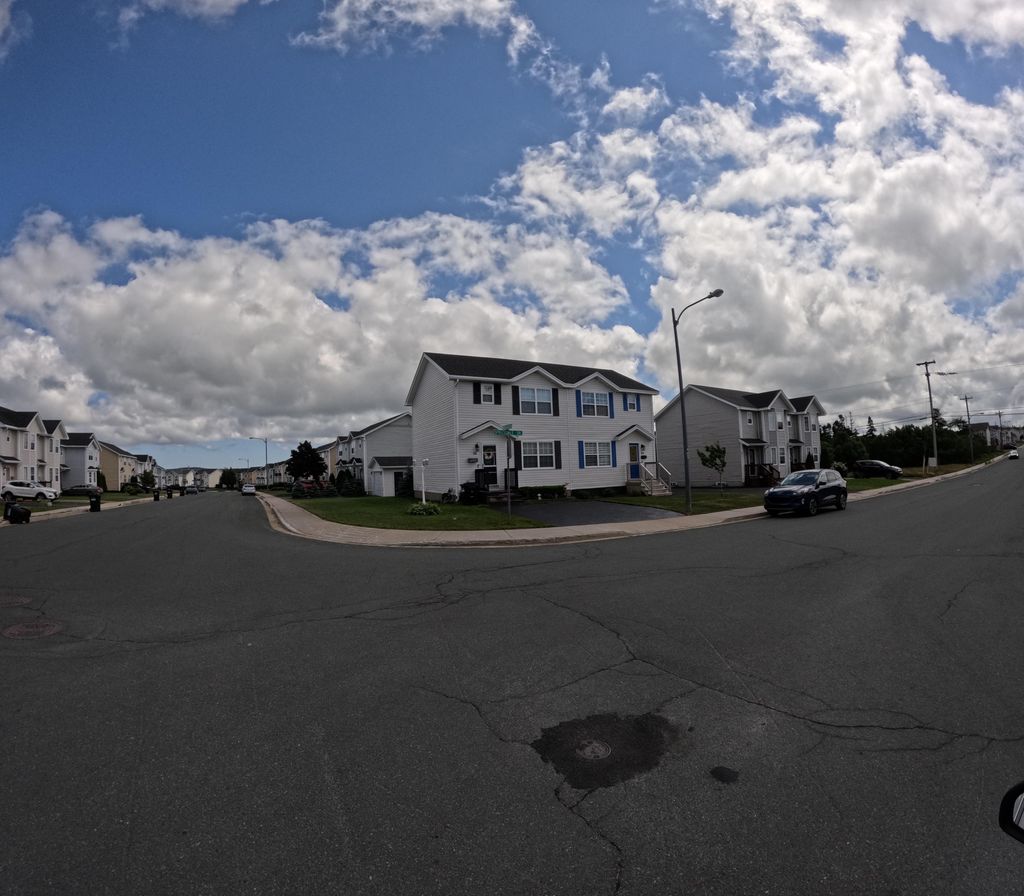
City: st_johns